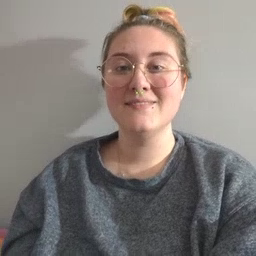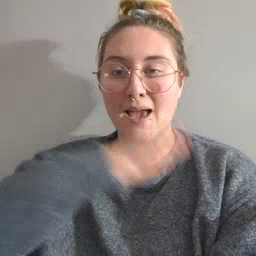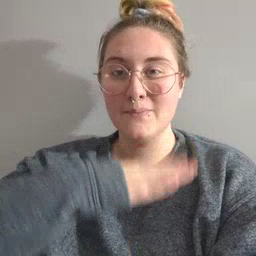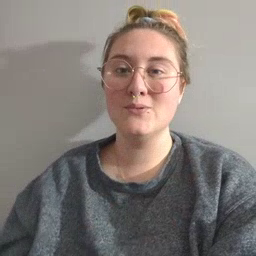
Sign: table